Aerial crown-view tile of a tropical tree (Barro Colorado Island, Panama), acquired 20241112:
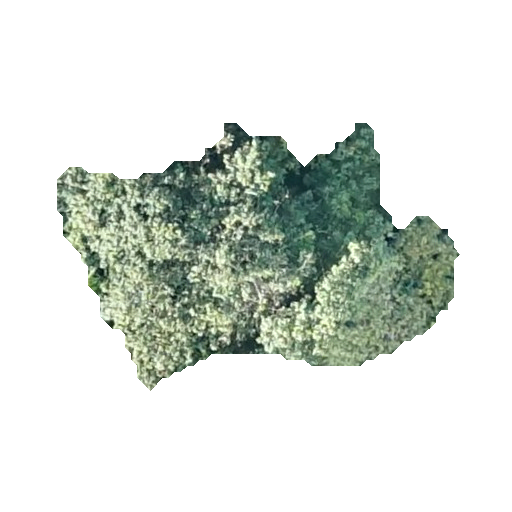
Species: Apeiba tibourbou
GBIF accepted scientific name: Apeiba tibourbou
Crown area: 107.044 m²